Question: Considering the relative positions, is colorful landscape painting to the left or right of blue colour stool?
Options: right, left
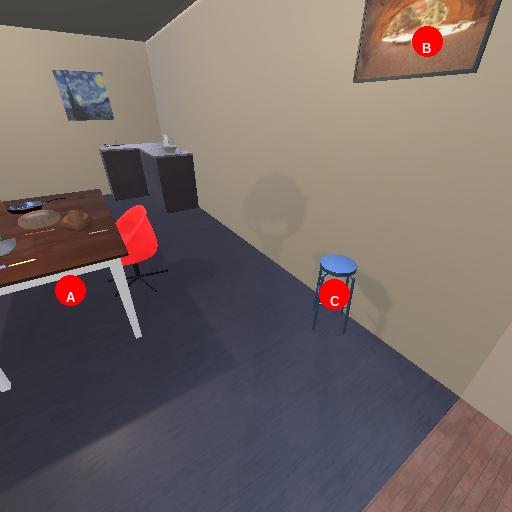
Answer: right